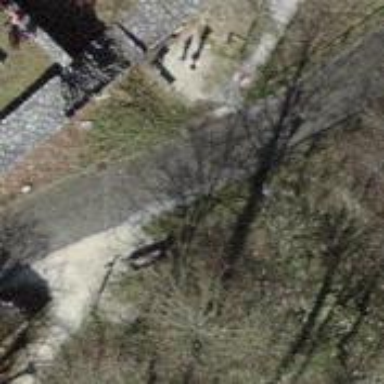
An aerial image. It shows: Cobblestone track with high-quality surface.